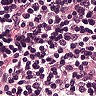
Metastatic tissue present: no